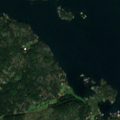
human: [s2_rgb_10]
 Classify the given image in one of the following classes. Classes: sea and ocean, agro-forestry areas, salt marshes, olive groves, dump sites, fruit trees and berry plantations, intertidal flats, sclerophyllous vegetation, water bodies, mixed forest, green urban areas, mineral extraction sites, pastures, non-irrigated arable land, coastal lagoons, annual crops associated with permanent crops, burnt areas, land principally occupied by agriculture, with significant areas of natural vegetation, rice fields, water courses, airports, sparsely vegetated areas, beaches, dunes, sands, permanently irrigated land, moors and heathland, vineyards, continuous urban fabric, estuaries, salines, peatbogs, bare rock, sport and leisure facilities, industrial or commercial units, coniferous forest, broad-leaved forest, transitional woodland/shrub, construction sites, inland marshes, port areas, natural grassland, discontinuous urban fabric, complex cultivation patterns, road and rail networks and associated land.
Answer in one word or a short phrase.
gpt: coniferous forest, mixed forest, sea and ocean